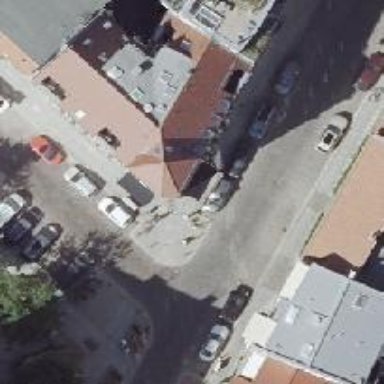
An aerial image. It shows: Cafe.